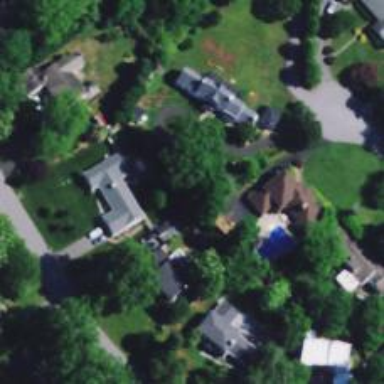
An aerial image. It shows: Neighborhood.